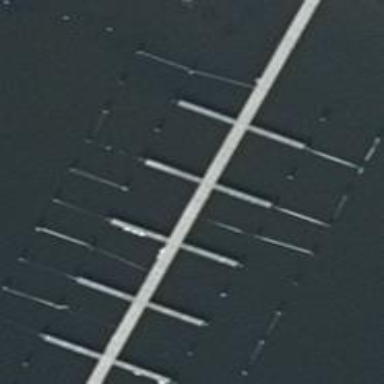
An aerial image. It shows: Man-made pier.